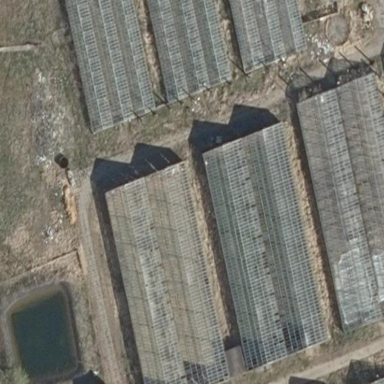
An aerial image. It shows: Greenhouse.